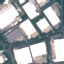
Land use / land cover class: Industrial